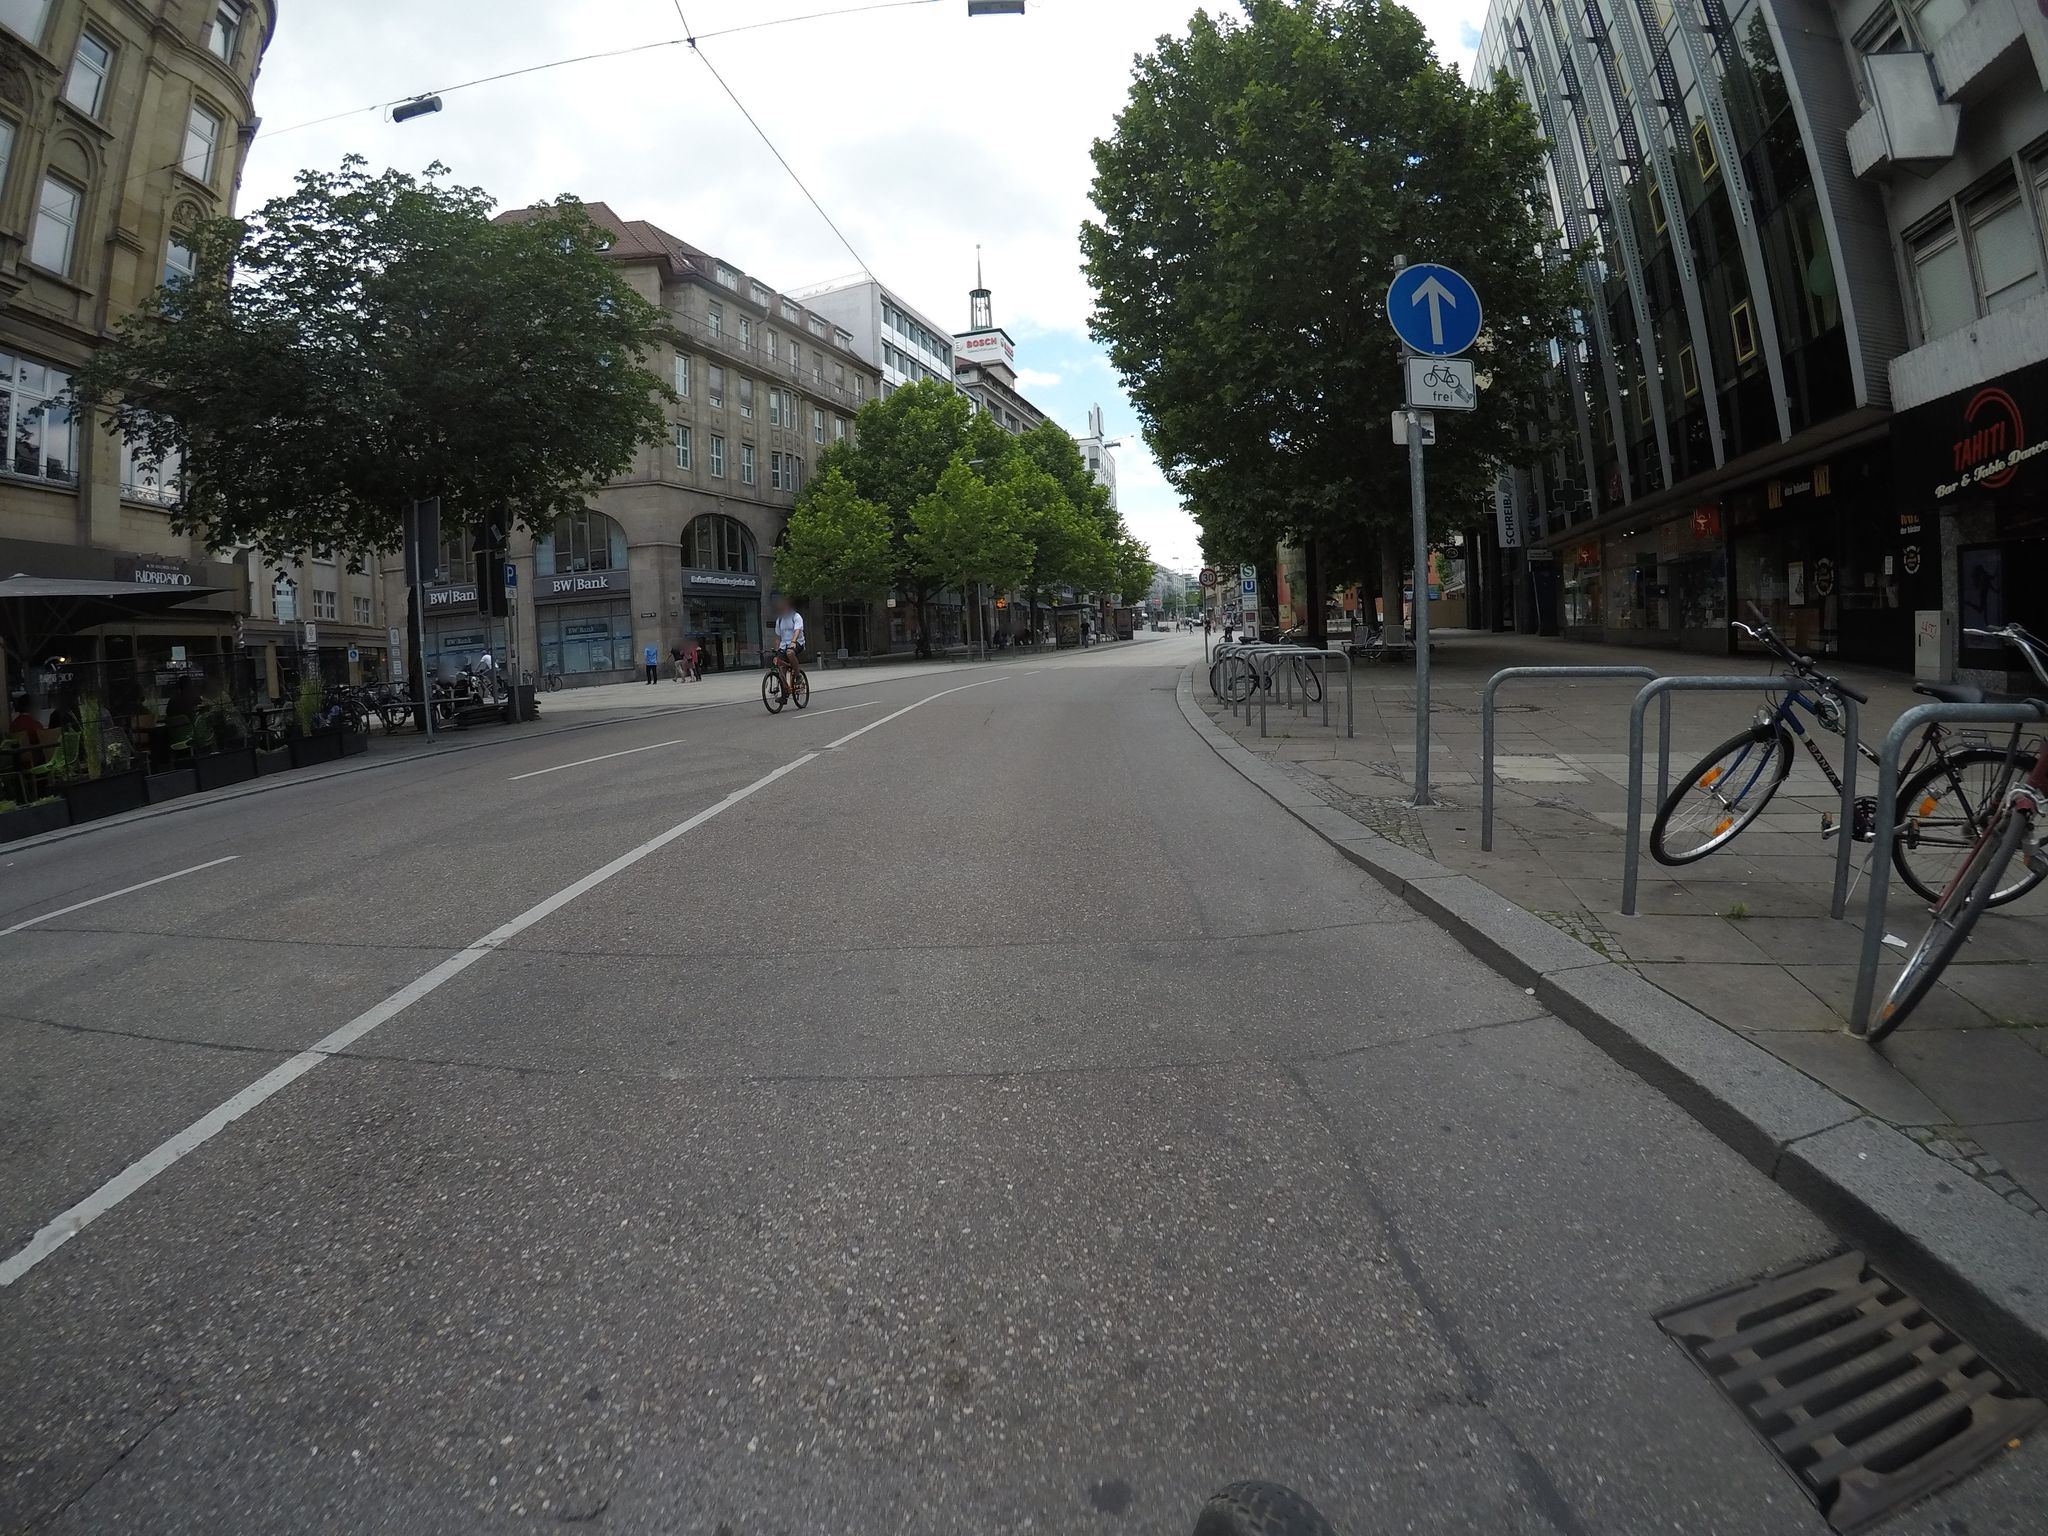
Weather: cloudy
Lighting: day
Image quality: good
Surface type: driving surface
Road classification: steps, pedestrian
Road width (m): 5
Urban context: urban centre
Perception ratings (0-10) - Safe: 2.03, Lively: 8.67, Beautiful: 9.3, Boring: 1.33, Depressing: 1.27, Wealthy: 4.97